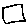
Label: square